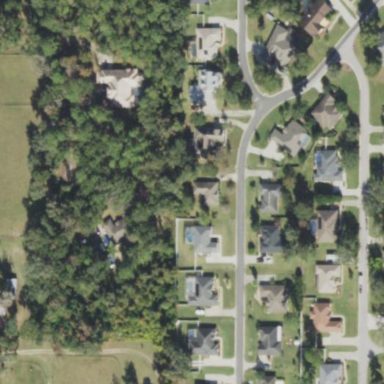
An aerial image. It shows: Residential area composed of single-family homes.